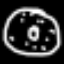
Label: donut